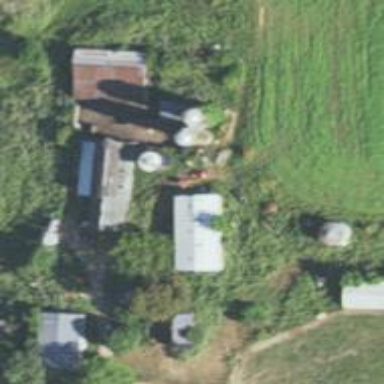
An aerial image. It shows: Silo.